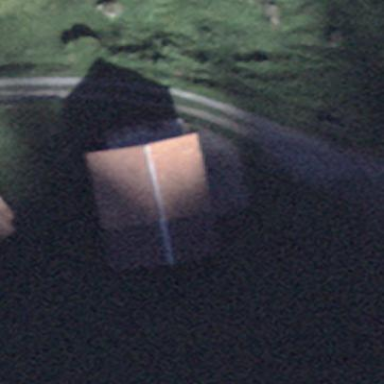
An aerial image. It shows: Barn.